Question: I use the types StorageFile, StorageFolder and they need access to the file system, since the file is not opened by the user:
'''
StorageFile storageFile = await StorageFile.GetFileFromPathAsync(filePath);
'''
I need so that I can give the user permission to access the file system to my application:

How can I do it?
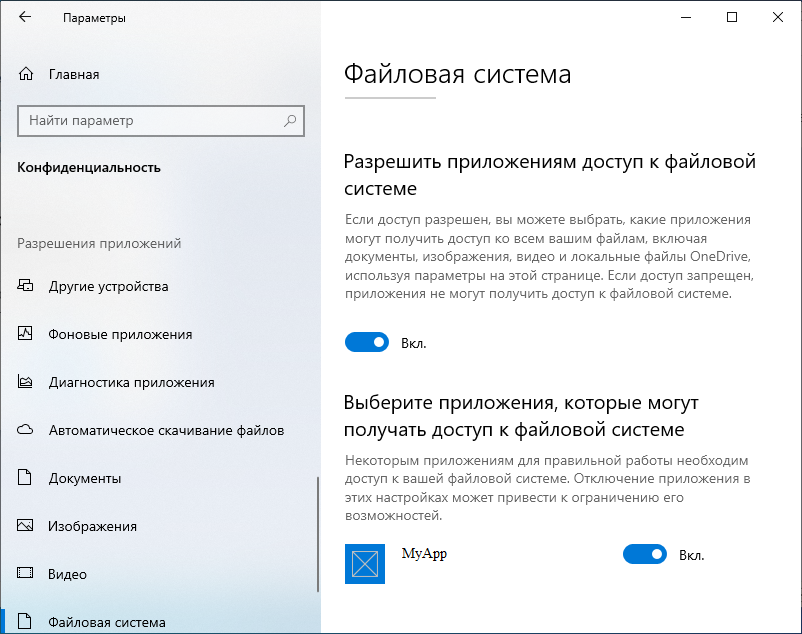
Answer: Your screenshot is app's access permission setting page, after add 'broadFileSystemAccess' capability, your app will display in the list, you also need to manually enable broad file system in File System setting page. For getting the setting page, you could search file system keywords in setting app home page.
If you want to quickly access this page, you could use the following method. For more info please refer <URL>.
'''
bool result = await Windows.System.Launcher.LaunchUriAsync(new Uri("ms-settings:privacy-broadfilesystemaccess"));
'''
For more info please refer uwp <URL>.